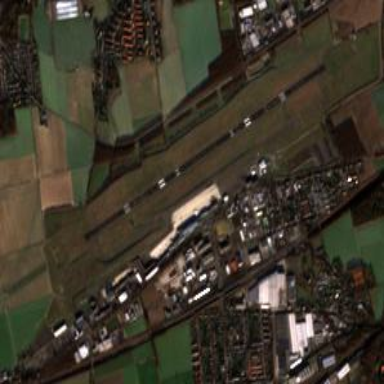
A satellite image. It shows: International public aerodrome (airport).